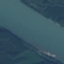
Label: River